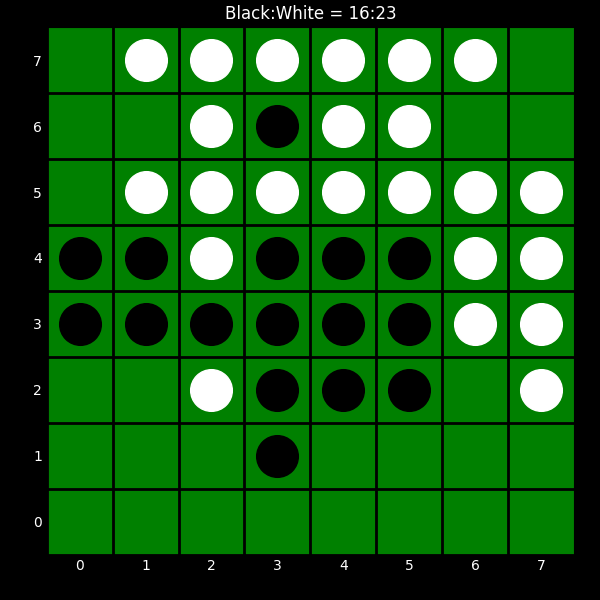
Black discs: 16
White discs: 23